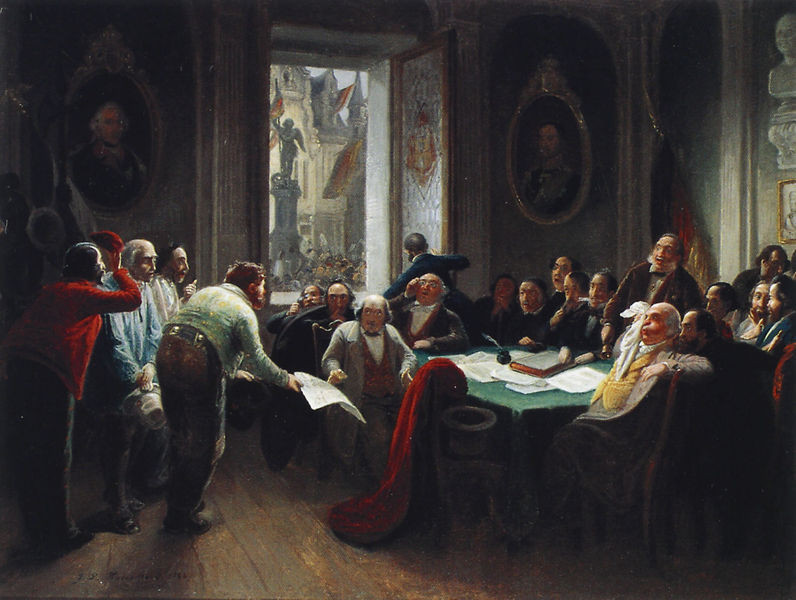
Titel: Arbeiter vor dem Stadtrath
Künstler: Johann Peter Hasenclever
Institution: Privatbesitz
Schlagwörter: blau, dunkel, gemälde, mann, schatten, gelb, grün, menschen, sitzen, stadt, braun, fenster, frankreich, glas, holz, hut, licht, männer, raum, reden, schwarz, stuhl, stühle, säule, tisch, tür, zimmer, haus, rot, tuch, versammlung, alt, bart, hemd, hose, jacke, wand, portrait, öl, boden, gold, sessel, innen, brunnen, engel, statue, deutschland, bilder, papier, fahnen, fahne, platz, saal, büste, deutsch, offen, bücken, buch, denkmal, draußen, revolution, bürger, herrscher, treffen, rathaus, schreiben, bittsteller, dokument, rufen, besprechen, regierung, sitzung, erstaunen, vortrag, besprechung, verwunderung, aufmachen, ausrufung, g, biild